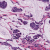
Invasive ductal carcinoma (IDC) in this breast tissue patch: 1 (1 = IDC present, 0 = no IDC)